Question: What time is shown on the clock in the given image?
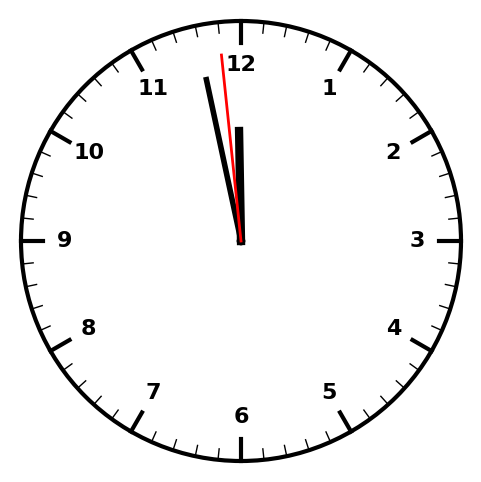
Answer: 11:57:59